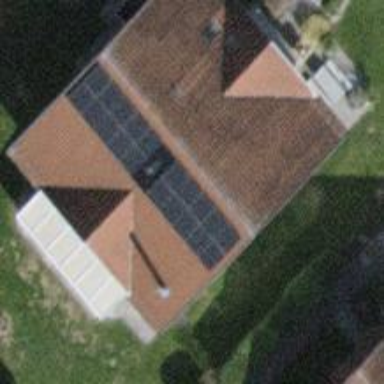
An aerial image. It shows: Solar power generator using photovoltaic method with solar photovoltaic panel types.